Question: I am trying to create summary statistics without losing column values. For example using the iris dataset, I want to 'group_by' the species and find the summary statistics, such as the 'sd' and 'mean'.
Once I have done this and I want to add this back to the original dataset. How can I can do this, I can only do the first step.
'''
library("tidyverse")
data <- (iris)
data<-data %>%
group_by(Species) %>%
summarise(mean.iris=mean(Sepal.Length), sd.iris=sd(Sepal.Length))
'''
this looks like this

I want to then add the result of 'mean' and 'sd' to the original iris data, this is so that I can get the z score for each individual row if it belongs to that species.
For further explanation; essentially create groups by the species and then find z score of each individual plant based on their species.
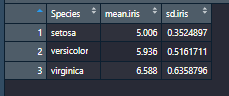
Answer: You can use something like
'''
library("tidyverse")
data <- (iris)
df <- data %>%
group_by(Species) %>%
summarise(mean.iris=mean(Sepal.Length), sd.iris=sd(Sepal.Length))
data %>% left_join(df, by = "Species") %>%
mutate(Z = (Sepal.Length-mean.iris)/sd.iris)
'''